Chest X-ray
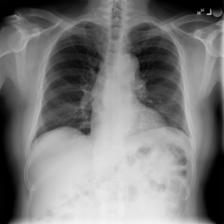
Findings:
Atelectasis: negative
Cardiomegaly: negative
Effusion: negative
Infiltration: negative
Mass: negative
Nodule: negative
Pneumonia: negative
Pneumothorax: negative
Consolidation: negative
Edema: negative
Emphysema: negative
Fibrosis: negative
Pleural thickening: negative
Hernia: negative